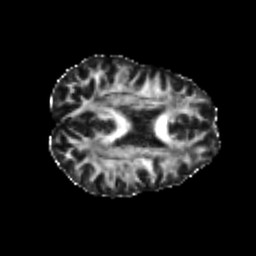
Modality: FA
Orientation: axial
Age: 25
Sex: female
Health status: healthy
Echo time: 0.074 s